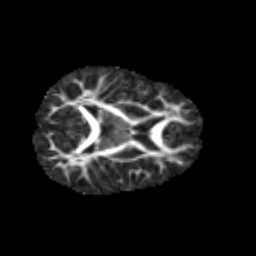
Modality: FA
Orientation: axial
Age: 5
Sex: female
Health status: healthy